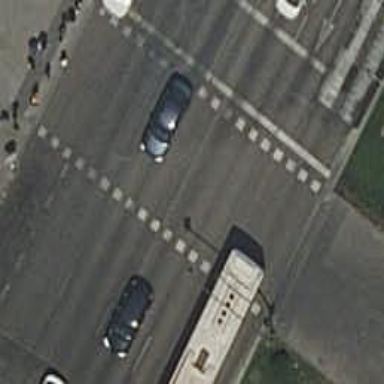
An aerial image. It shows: Crossing with traffic signals.